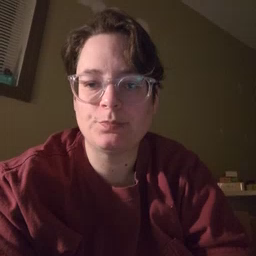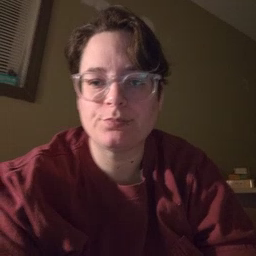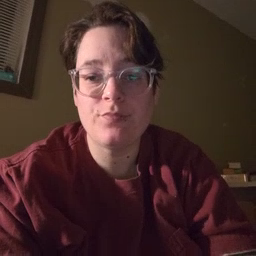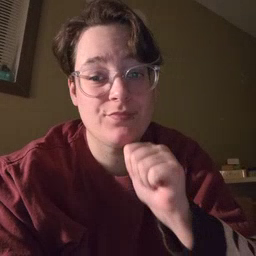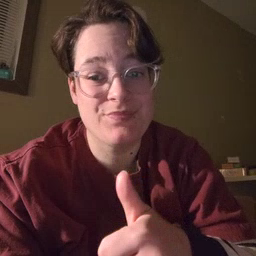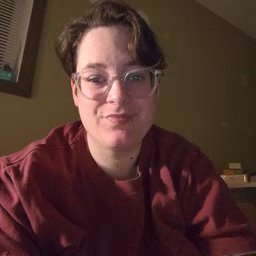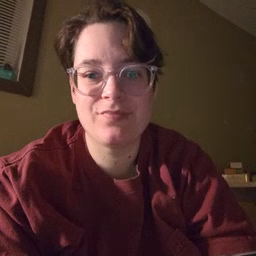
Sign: not